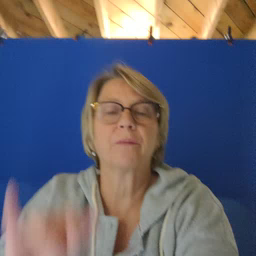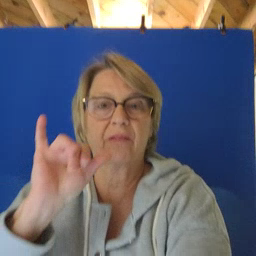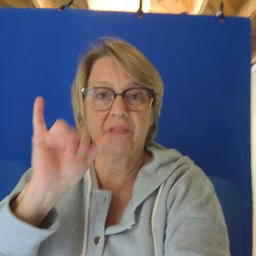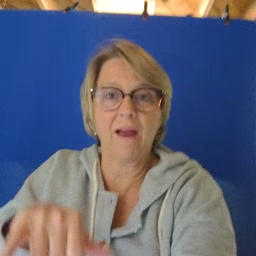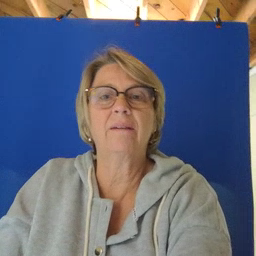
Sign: that